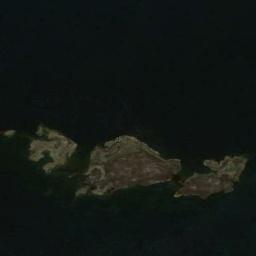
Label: island